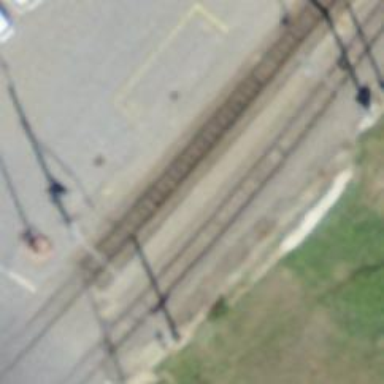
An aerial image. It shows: Railway stop with public transport stop position.